Field crop: maize
Growth stage: 2
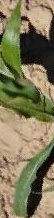
Species: maize